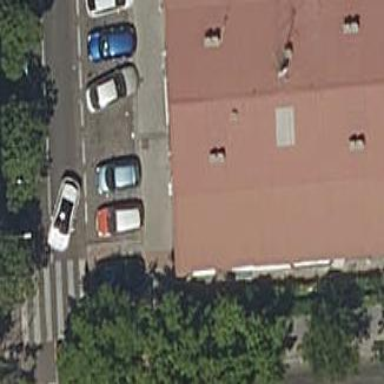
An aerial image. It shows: Image showing building with apartments.